Question: I added the following lines in my settings.py file:
'''
STATIC_URL = '/static/'
STATICFILES_DIR = [
os.path.join(BASE_DIR,"static"),
]
STATIC_ROOT = os.path.join(BASE_DIR,"static")
'''
Then I edited my HTML file to use '{% load static %}' and '<img src="{% static 'static/myapp/images/ABC.png' %}" alt="">', but still I am not able to see the ABC.png pic on my webpage. Can someone please help?
Screenshots of .py files:

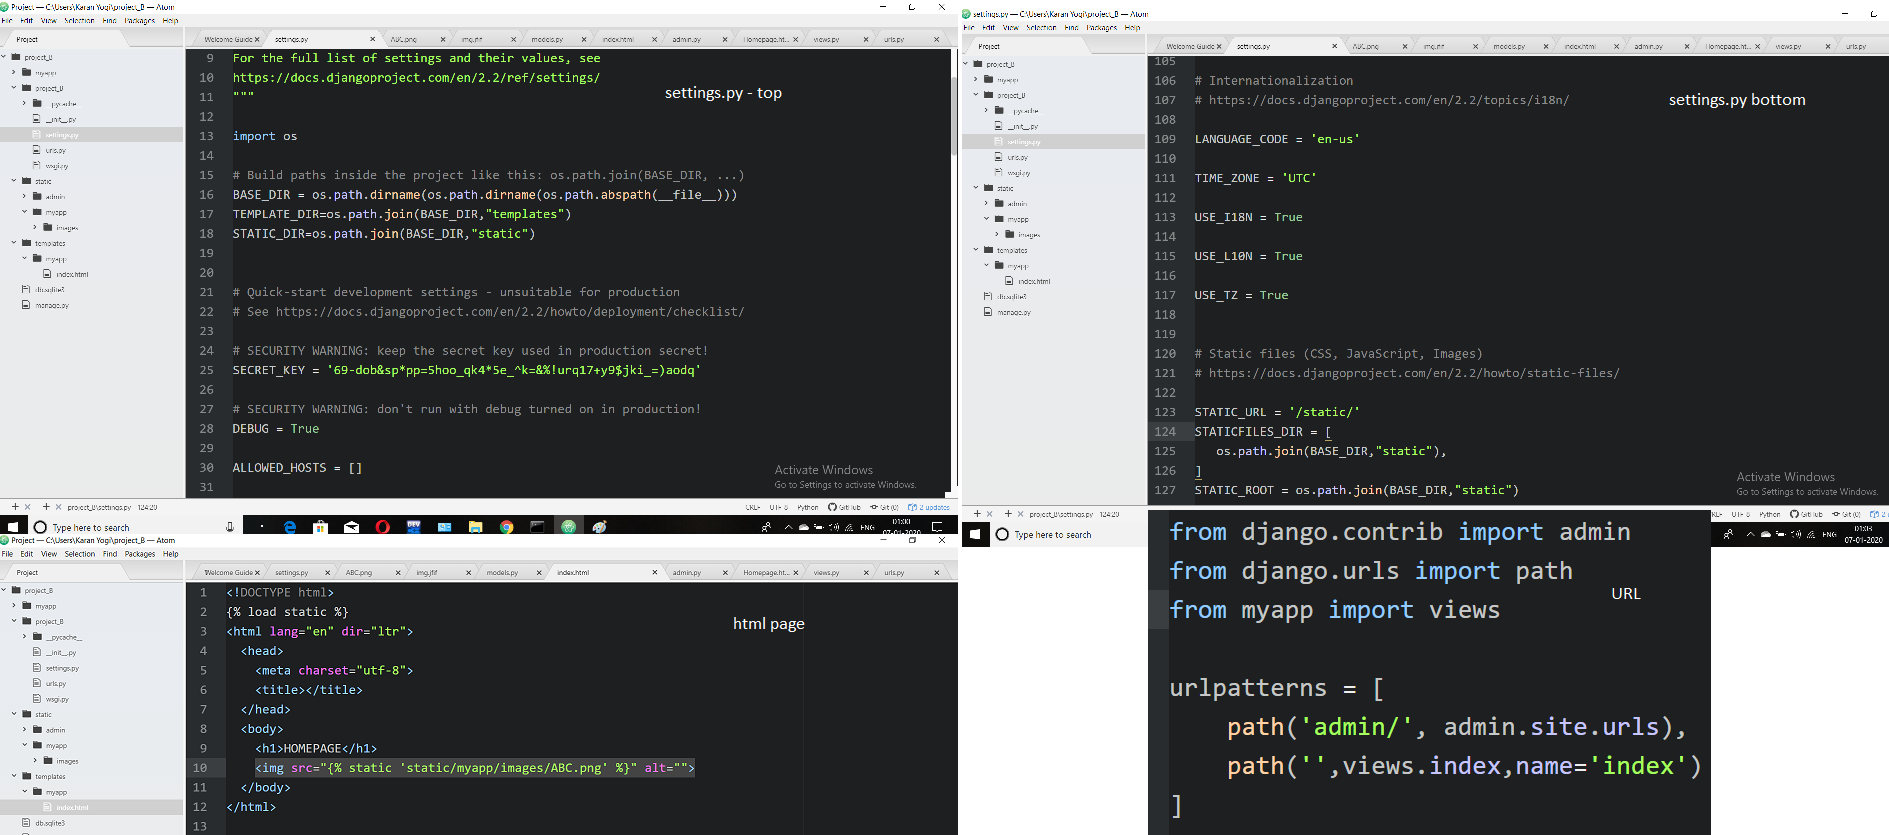
Answer: The issus is that you are incorrectly requesting the asset, use '{% static 'myapp/images/ABC.png' %}' instead. I suppose that you have the following structure in your app:
'''
myapp
static
myapp
images
ABC.png
templetes
views.py
...
'''
As you can see, is not necessary to add the name of your statics directory. The path is relative to the static folder of any of your apps in your project.